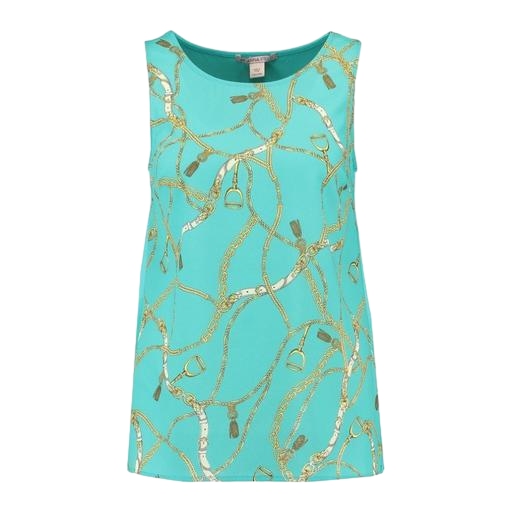
blue chain-detail sleeveless top, blue chain-detail top, turquoise tank top, white background